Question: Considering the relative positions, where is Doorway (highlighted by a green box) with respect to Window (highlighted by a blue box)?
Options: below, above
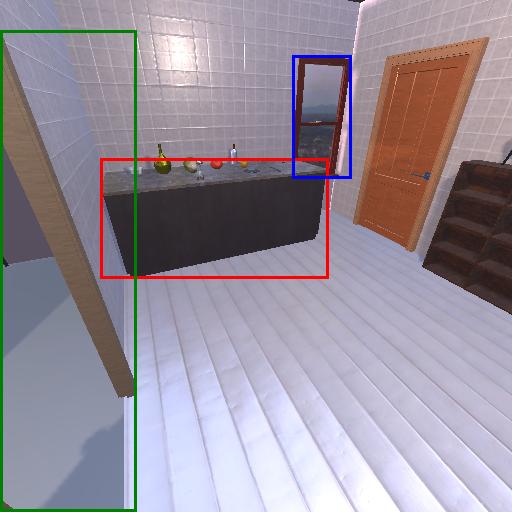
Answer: below